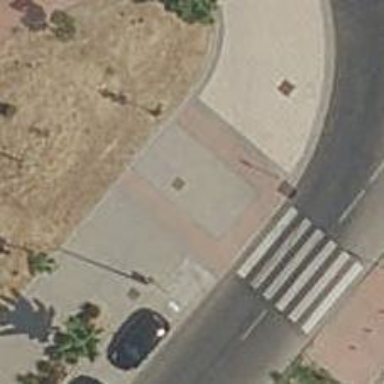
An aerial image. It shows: Sidewalk along the footway.